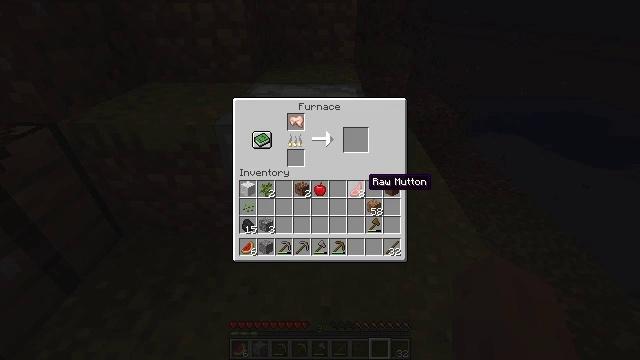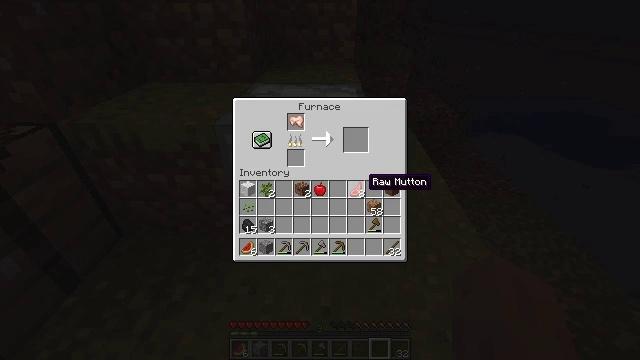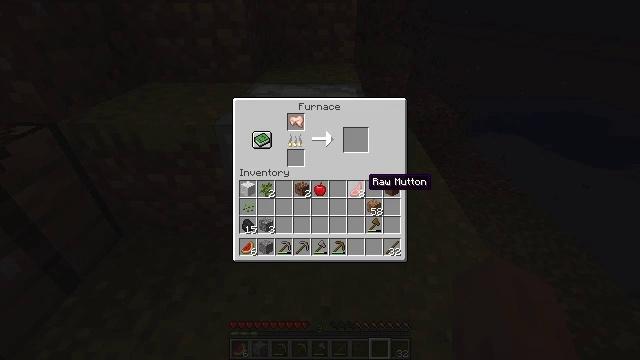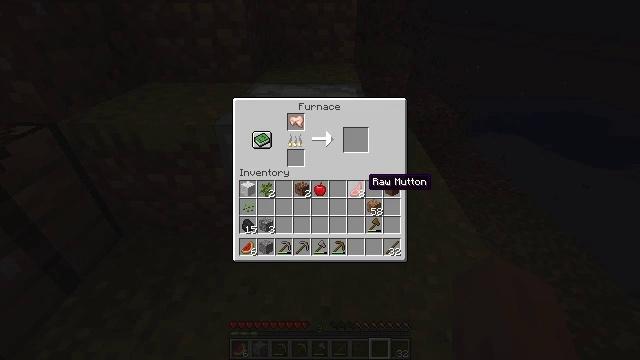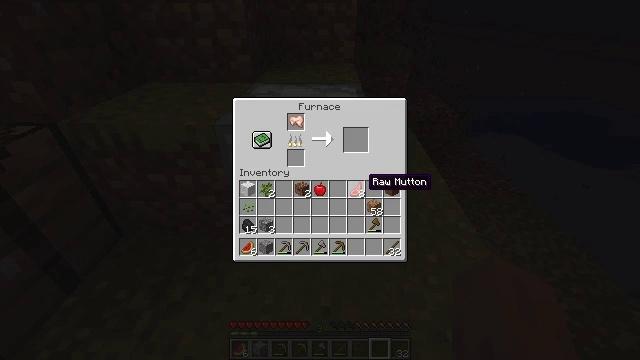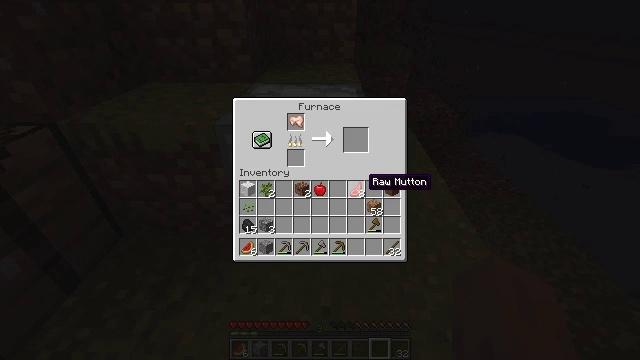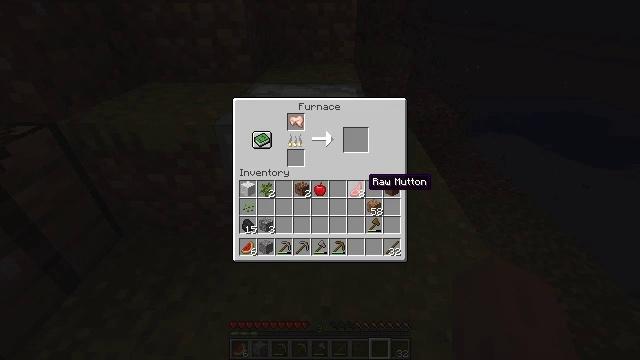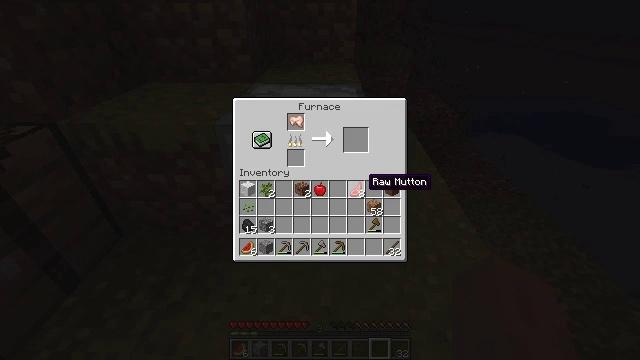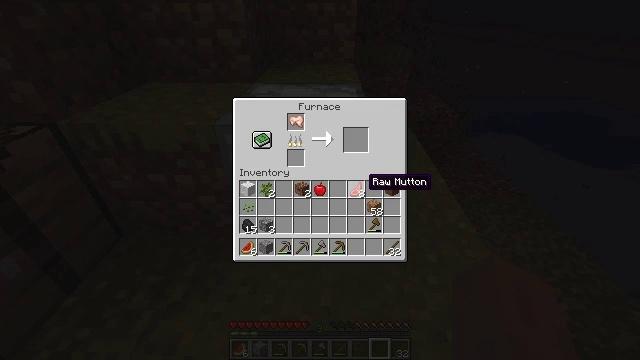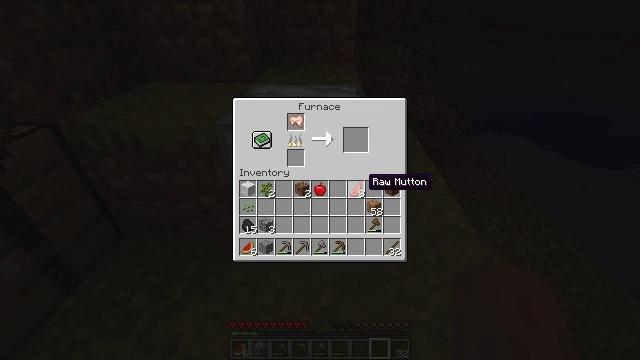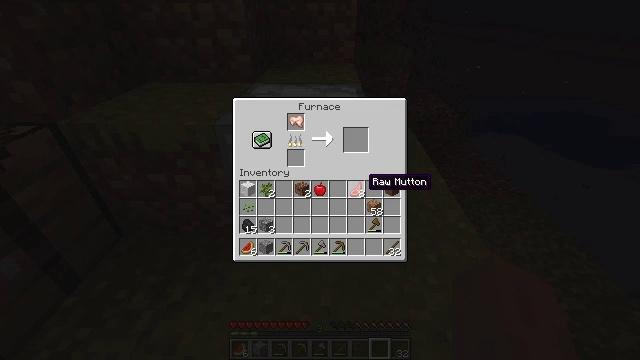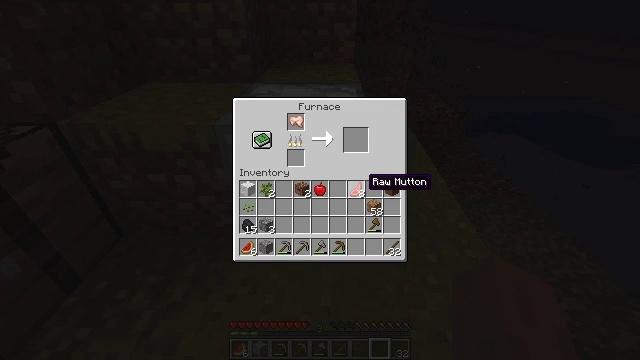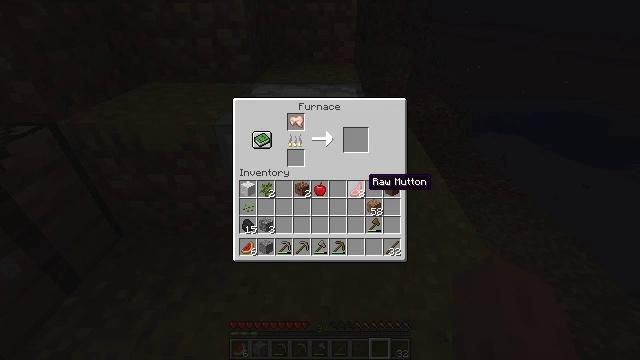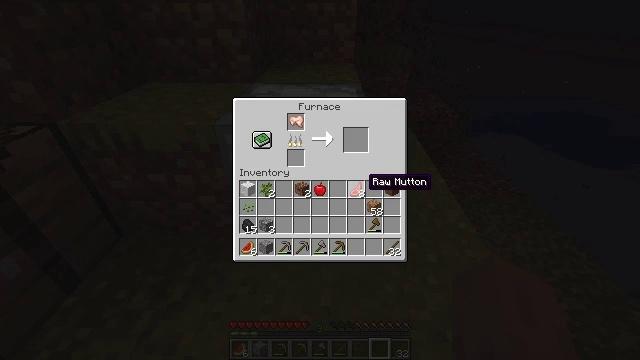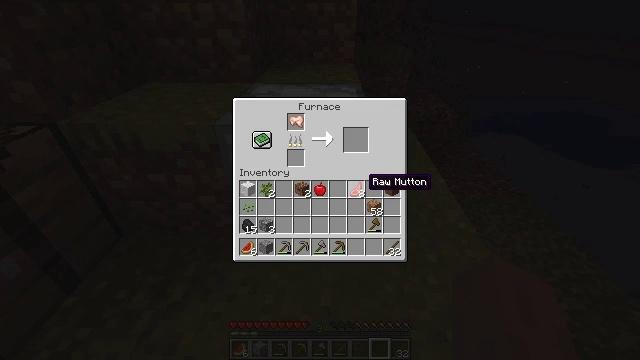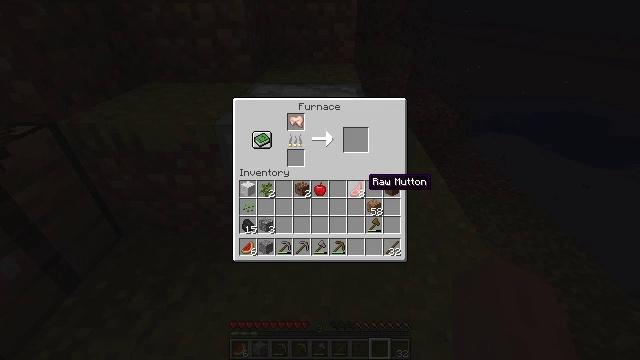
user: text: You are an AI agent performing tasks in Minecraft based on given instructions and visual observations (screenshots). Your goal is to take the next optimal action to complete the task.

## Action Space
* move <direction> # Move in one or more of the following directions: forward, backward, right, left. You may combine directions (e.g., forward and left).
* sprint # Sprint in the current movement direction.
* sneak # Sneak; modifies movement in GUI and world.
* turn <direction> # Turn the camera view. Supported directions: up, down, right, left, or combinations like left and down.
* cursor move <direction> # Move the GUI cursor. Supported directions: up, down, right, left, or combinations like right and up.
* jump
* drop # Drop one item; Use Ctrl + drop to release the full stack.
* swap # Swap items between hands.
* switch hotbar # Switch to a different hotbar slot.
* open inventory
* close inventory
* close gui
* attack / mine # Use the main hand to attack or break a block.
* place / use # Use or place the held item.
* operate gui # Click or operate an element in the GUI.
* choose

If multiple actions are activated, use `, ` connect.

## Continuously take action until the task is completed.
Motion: motion action
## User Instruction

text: craft item air
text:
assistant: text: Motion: no_op
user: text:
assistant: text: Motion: no_op
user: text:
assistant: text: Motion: no_op
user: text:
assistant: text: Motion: no_op
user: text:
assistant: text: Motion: no_op
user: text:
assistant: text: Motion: no_op
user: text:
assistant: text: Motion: no_op
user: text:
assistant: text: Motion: no_op
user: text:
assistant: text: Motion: no_op
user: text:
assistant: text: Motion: no_op
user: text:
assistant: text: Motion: no_op
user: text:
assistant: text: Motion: no_op
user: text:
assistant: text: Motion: no_op
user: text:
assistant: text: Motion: no_op
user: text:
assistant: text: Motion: no_op
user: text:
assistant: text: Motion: no_op
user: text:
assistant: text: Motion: no_op
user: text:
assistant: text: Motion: no_op
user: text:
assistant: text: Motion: no_op
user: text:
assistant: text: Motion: no_op
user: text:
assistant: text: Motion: no_op
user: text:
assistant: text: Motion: no_op
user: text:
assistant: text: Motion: no_op
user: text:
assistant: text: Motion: no_op
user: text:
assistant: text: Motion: no_op
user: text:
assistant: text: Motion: no_op
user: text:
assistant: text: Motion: no_op
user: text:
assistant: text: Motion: no_op
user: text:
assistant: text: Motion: no_op
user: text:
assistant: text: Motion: no_op